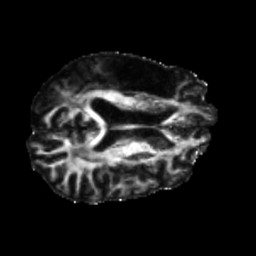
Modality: FA
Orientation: axial
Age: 56
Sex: male
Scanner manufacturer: siemens
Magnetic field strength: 3 T
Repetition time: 5.25 s
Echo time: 0.08 s